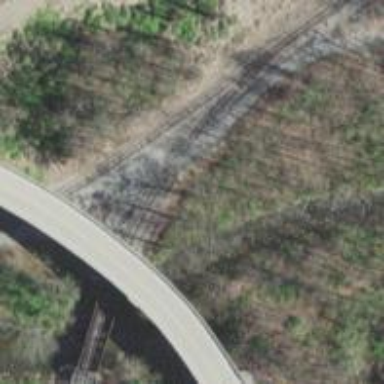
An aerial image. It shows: Railway track.